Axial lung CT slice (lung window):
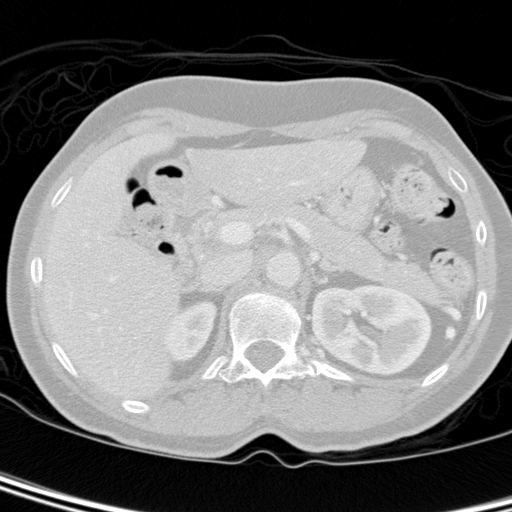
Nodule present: no